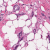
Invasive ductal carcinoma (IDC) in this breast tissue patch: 0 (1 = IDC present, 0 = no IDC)